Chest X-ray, AP view. Patient: 26 years old, sex F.
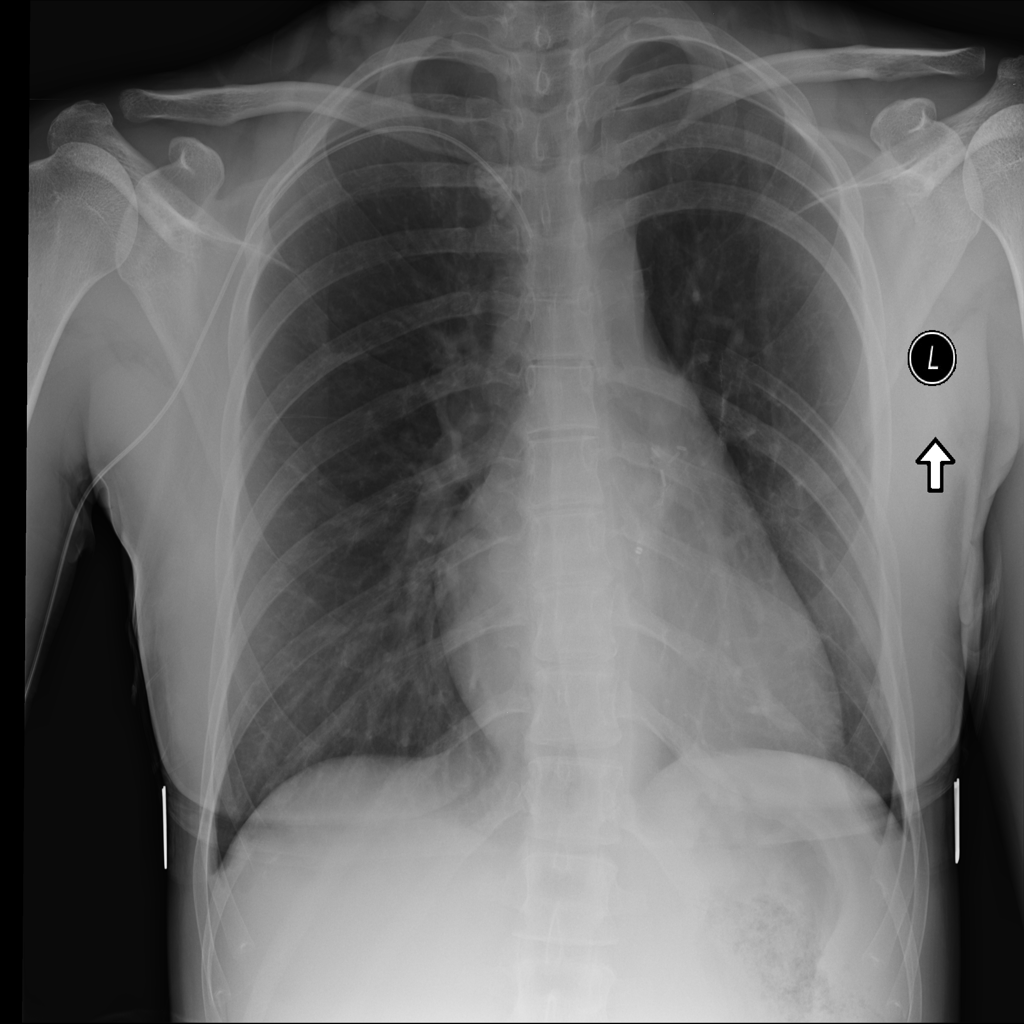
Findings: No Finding